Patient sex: M
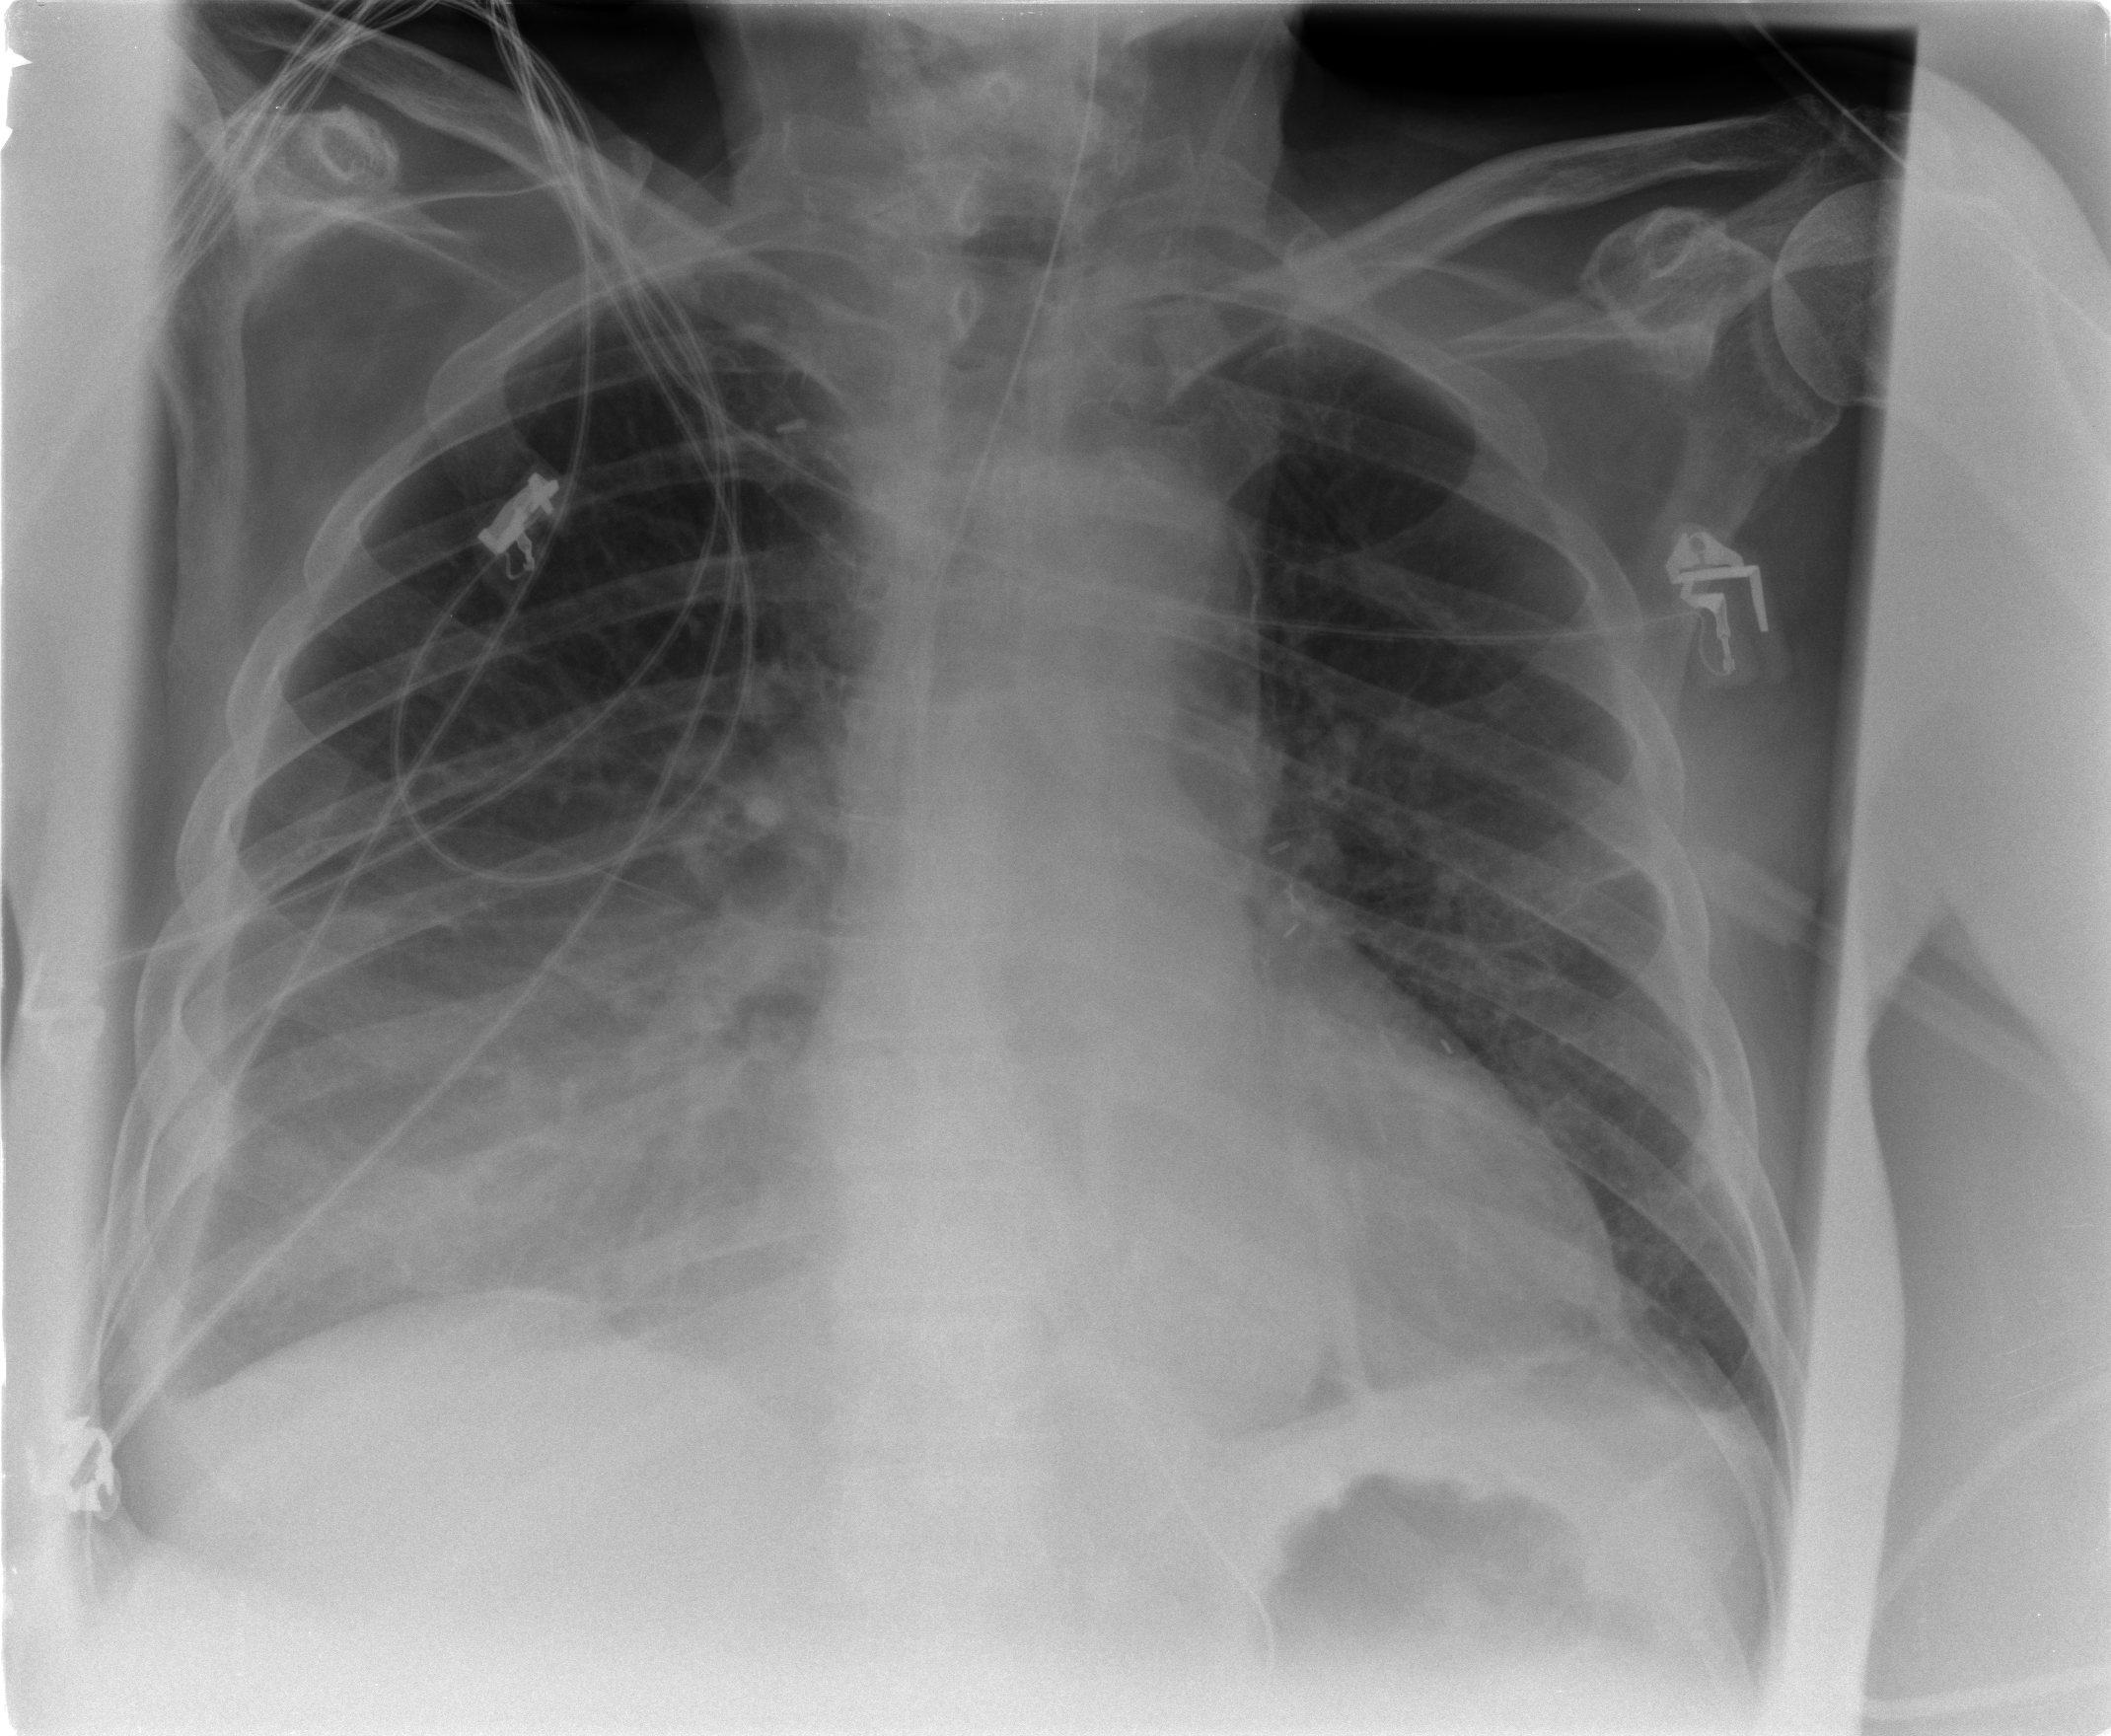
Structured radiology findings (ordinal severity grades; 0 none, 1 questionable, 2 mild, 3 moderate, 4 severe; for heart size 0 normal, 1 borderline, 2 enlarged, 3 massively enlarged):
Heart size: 0
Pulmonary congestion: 2
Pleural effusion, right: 3
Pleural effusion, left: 2
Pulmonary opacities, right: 2
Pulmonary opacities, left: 0
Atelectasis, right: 3
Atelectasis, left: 2